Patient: sex M, age 64
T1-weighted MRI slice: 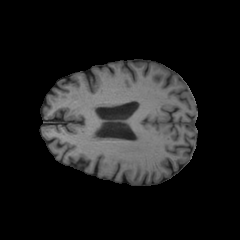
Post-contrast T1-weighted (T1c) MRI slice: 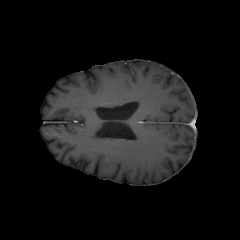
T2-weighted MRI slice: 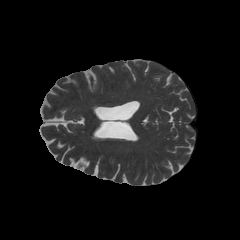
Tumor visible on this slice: no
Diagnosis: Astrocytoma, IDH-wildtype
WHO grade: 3